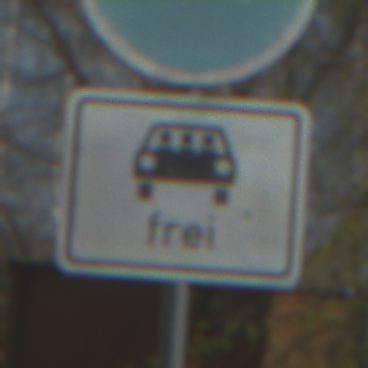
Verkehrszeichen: MehrfachbesetzePersonenkraftwagenFrei
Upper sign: Busssonderstreifen
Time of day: MorningAfternoon
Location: Outdoor (Suburban)
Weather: Clear
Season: NotSpecified
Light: Natural